Question: When Shiny upgraded to bootstrap 3, some of my programs looked wonky as a result. So I used <URL>. Before the upgrade, this column used to display hyperlinks which take the user to an external website upon clicking. However, now they are just being displayed as text and do not behave interactively. Here's the code I used to populate the column:
'''
paste('<a href = ', shQuote(url), '>', 'Click</a>')
'''
the 'url' is just another variable where the actual link address is stored.
Any clue/thoughts as to why this might be happening?

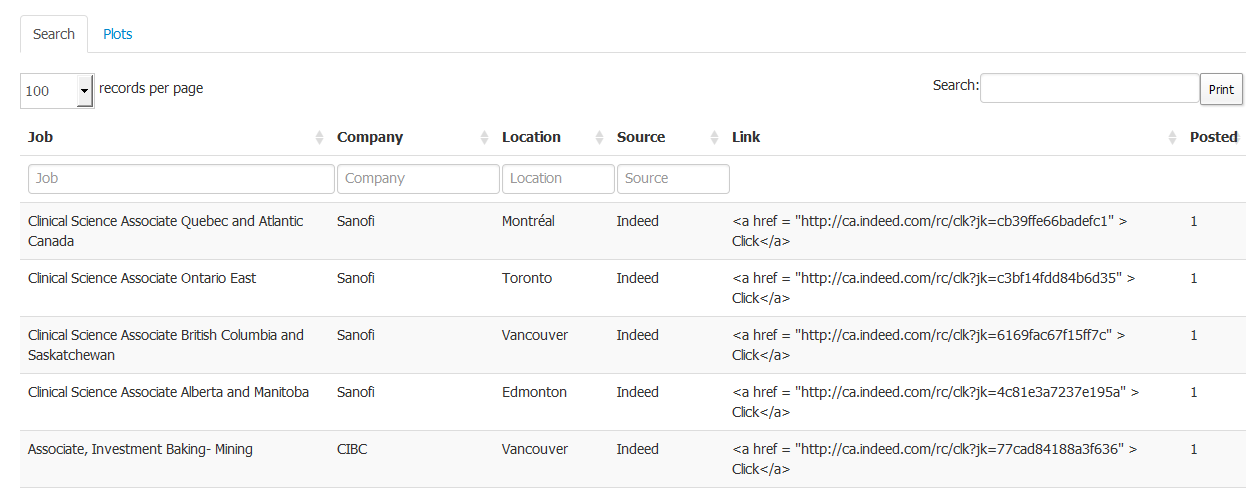
Answer: Try this to allow parsing of links...
'''
output$table <- renderDataTable({
get_table()
},escape=FALSE)
'''
Or escape individual columns as indicated in the <URL>